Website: crate-barrel
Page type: receipt
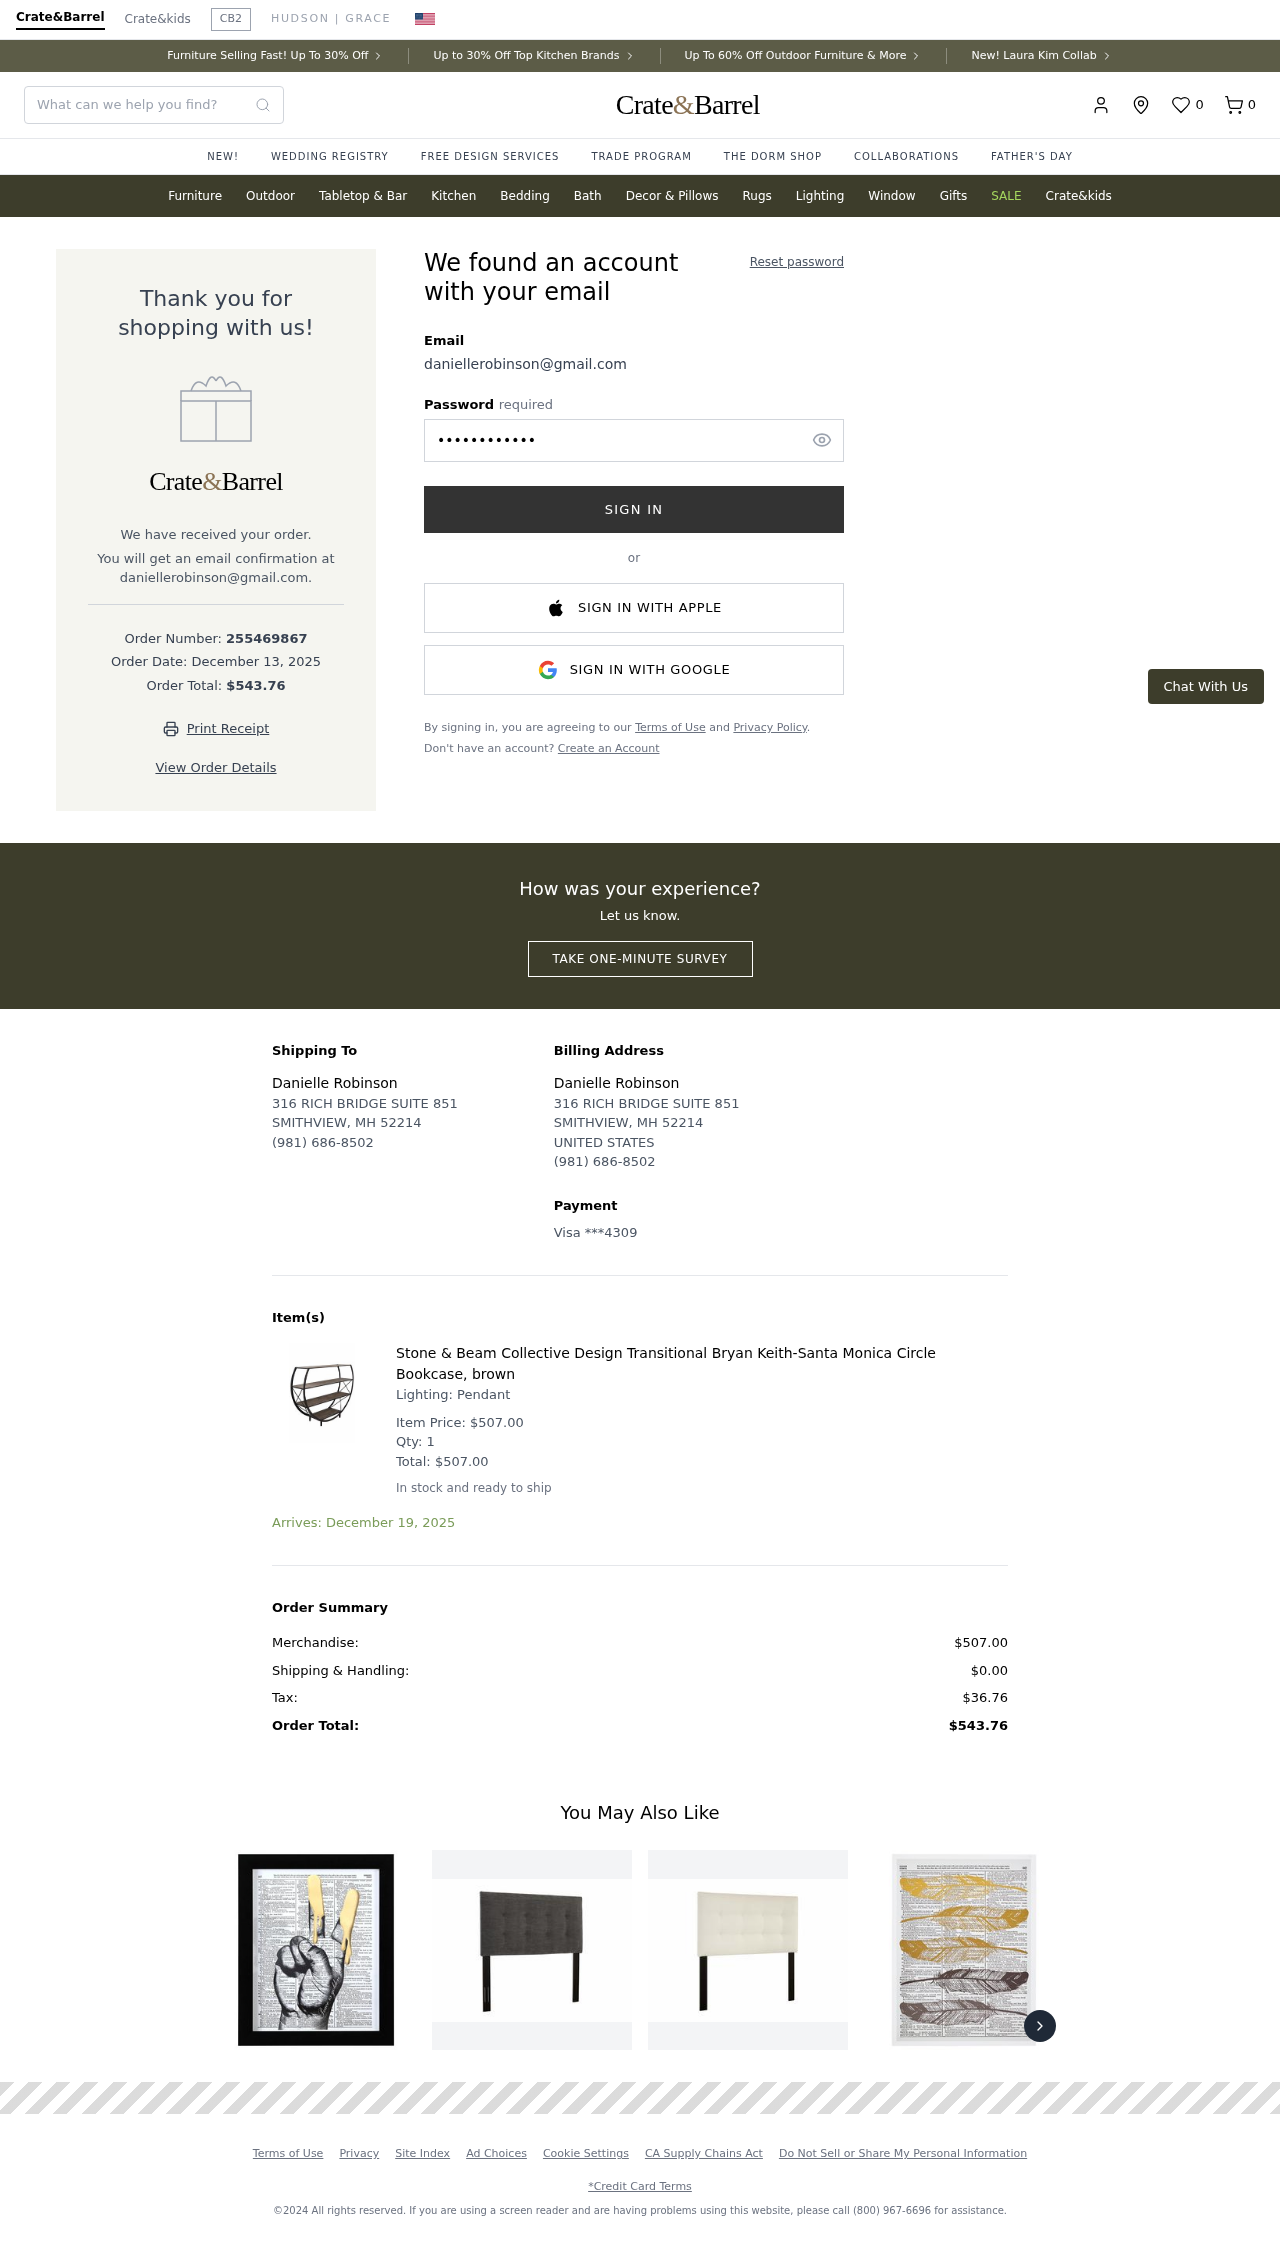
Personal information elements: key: PII_CARD_LAST4
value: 4309
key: PII_CARD_TYPE
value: Visa
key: PII_COUNTRY
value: UNITED STATES
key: PII_EMAIL
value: daniellerobinson@gmail.com
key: PII_FULLNAME
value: Danielle Robinson
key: PII_STREET
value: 316 RICH BRIDGE SUITE 851
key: PII_EMAIL2
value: daniellerobinson@gmail.com
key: PII_CITY_STATE_ZIP
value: SMITHVIEW, MH 52214
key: PII_PHONE
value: (981) 686-8502
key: PII_FULLNAME2
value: Danielle Robinson
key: PII_STREET2
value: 316 RICH BRIDGE SUITE 851
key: PII_POSTCODE
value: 52214
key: PII_STATE_ABBR
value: MH
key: PII_STATE
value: MH
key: PII_POSTCODE_FULL
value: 52214
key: PII_POSTCODE_NUMERIC
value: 52214
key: PII_PHONE2
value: (981) 686-8502
Product elements: key: PRODUCT1_DESC
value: Lighting: Pendant
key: PRODUCT1_NAME
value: Stone & Beam Collective Design Transitional Bryan Keith-Santa Monica Circle Bookcase, brown
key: PRODUCT1_PRICE
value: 507
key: PRODUCT1_QUANTITY
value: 1
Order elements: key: ORDER_NUM_ITEMS
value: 0
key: ORDER_ID
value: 255469867
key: ORDER_DATE
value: December 13, 2025
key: ORDER_TOTAL
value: $543.76
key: ORDER_ITEM_TOTAL
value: $507.00
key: ORDER_DELIVERY_DATE
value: Arrives: December 19, 2025
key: ORDER_SUBTOTAL
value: $507.00
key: ORDER_SHIPPING_COST
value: $0.00
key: ORDER_TAX
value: $36.76
Search elements: key: HEADER_SEARCH
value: What can we help you find?
Other elements: key: FAVORITES_COUNT
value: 0